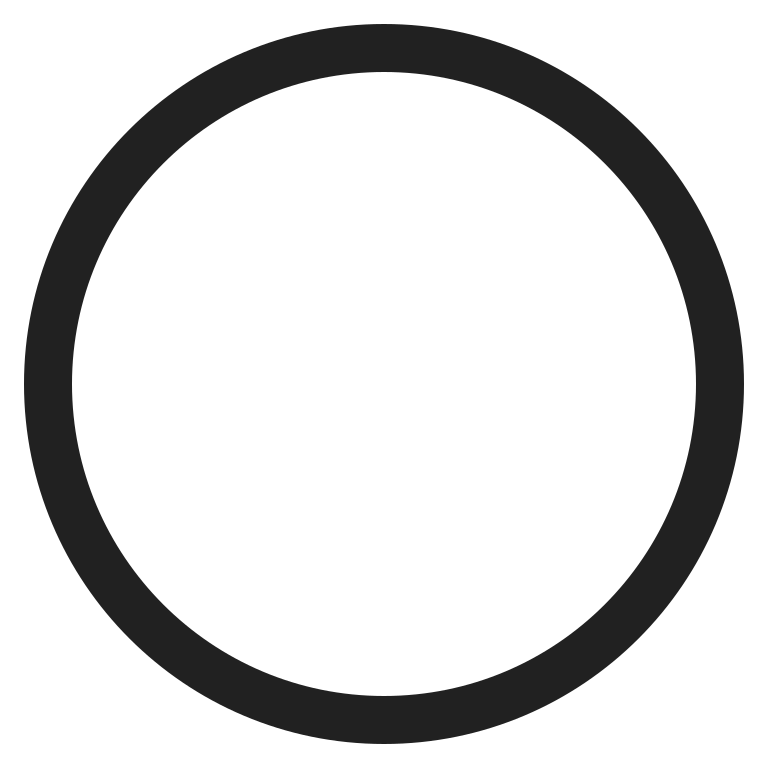
white circle high contrast